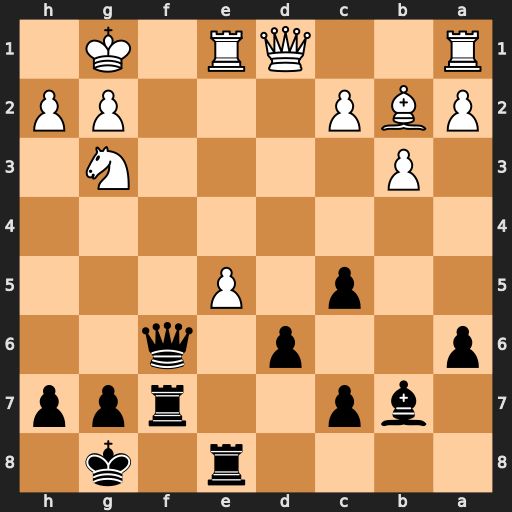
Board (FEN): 4r1k1/1bp2rpp/p2p1q2/2p1P3/8/1P4N1/PBP3PP/R2QR1K1
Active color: b
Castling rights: -
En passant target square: -
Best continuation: Qf2+ Kh1 Qxg2#